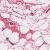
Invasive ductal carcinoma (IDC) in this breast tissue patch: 0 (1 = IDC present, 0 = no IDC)